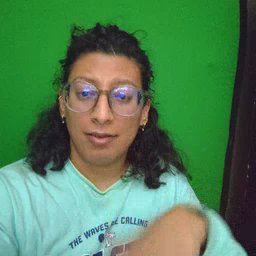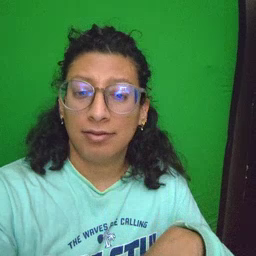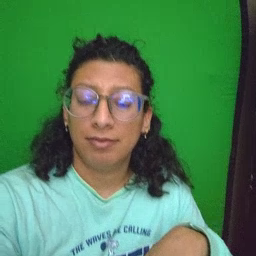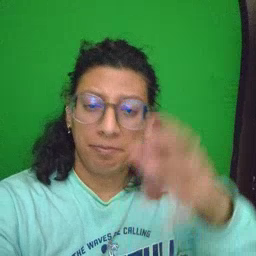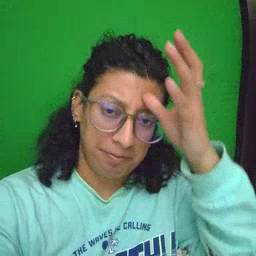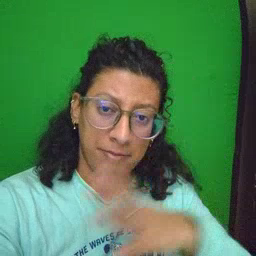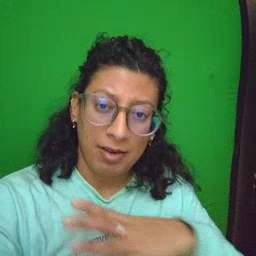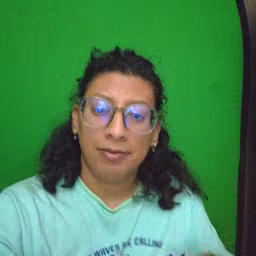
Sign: man